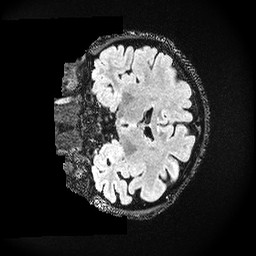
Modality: FLAIR
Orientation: coronal
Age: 26
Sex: female
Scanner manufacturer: ge
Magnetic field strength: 3 T
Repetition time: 4.802 s
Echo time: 0.1171 s